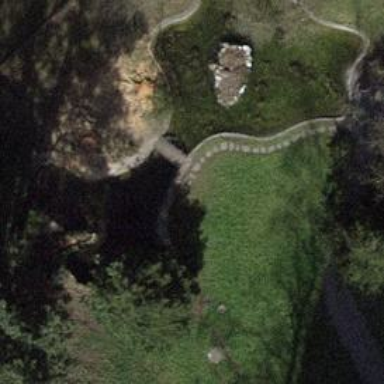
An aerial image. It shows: Unpaved path.